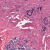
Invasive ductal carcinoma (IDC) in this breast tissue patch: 0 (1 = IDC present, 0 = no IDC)